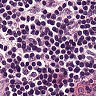
Metastatic tissue present: no